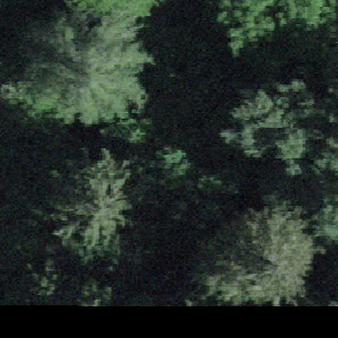
Label: other